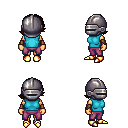
a pixel art fantasy rpg character, female body template, human, tanned skin, teal sleeveless shirt, magenta pants, brown swoop hairstyle, metal helm, cloth bracers, gold boots, four views (front, back, left, right), 2x2 character sprite sheet, small pixel art, hard edges, no anti-aliasing